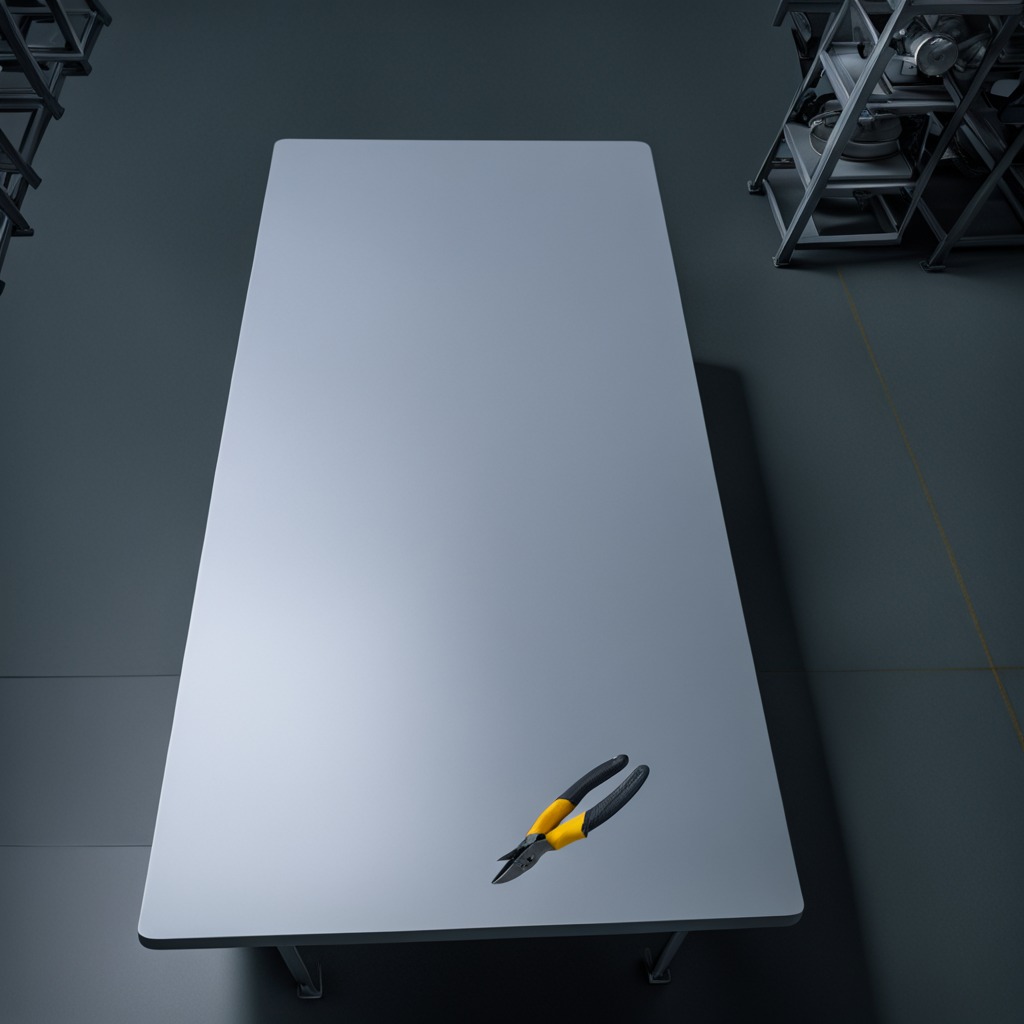
A plier is lying on the tabletop.